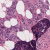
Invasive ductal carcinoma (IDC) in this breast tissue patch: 1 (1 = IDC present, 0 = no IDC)